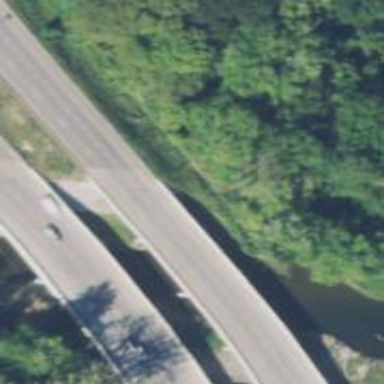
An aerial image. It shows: Bridge over motorway.